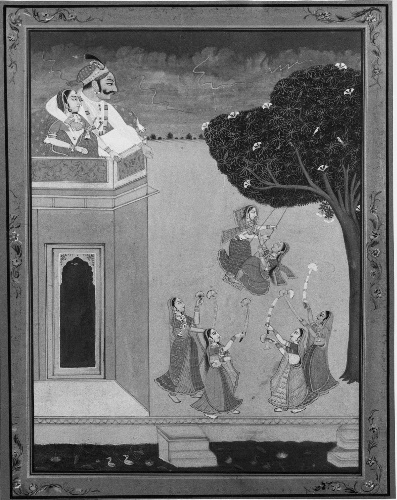
Date: ca. 1800
Object type: Leaf from a Ragamala (?)
Classification: Paintings
Medium: Colors on gold on paper
Culture: India
Period: Rajput
Dimensions: 11 1/2 x 8 3/4 in. (29.2 x 22.2 cm)
Department: Asian Art
Credit line: Gift of Adele Simpson, 1964
Accession year: 1964
Repository: Metropolitan Museum of Art, New York, NY
Tags: Balconies|Women|Men|Dancers